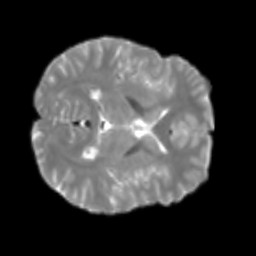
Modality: T2w
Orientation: axial
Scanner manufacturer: siemens
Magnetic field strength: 3 T
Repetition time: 4 s
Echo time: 0.0594 s